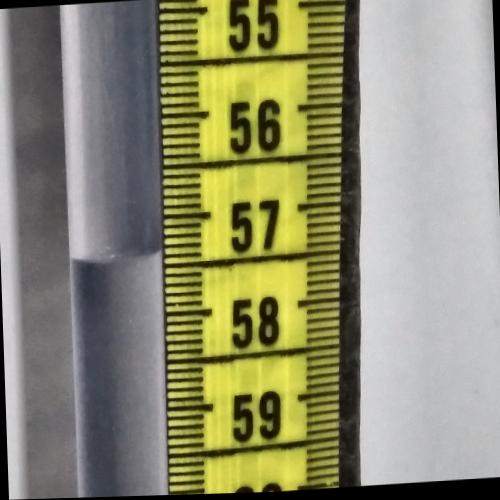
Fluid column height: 57.4 cm